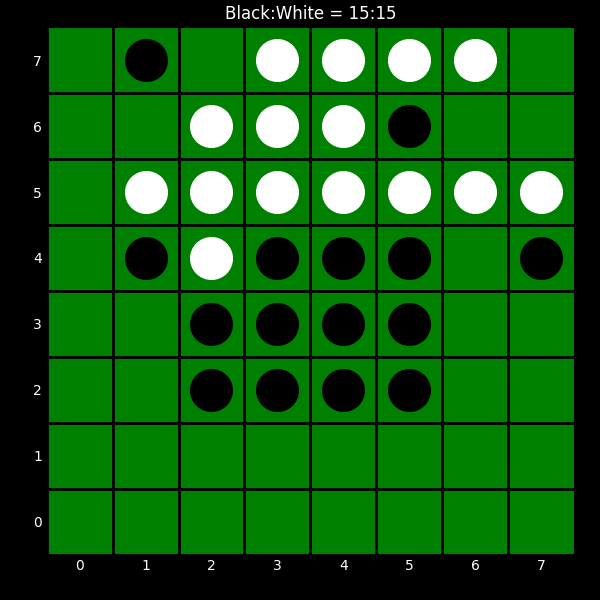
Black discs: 15
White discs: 15